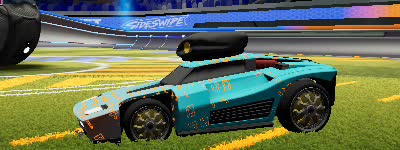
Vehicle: breakout